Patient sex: M
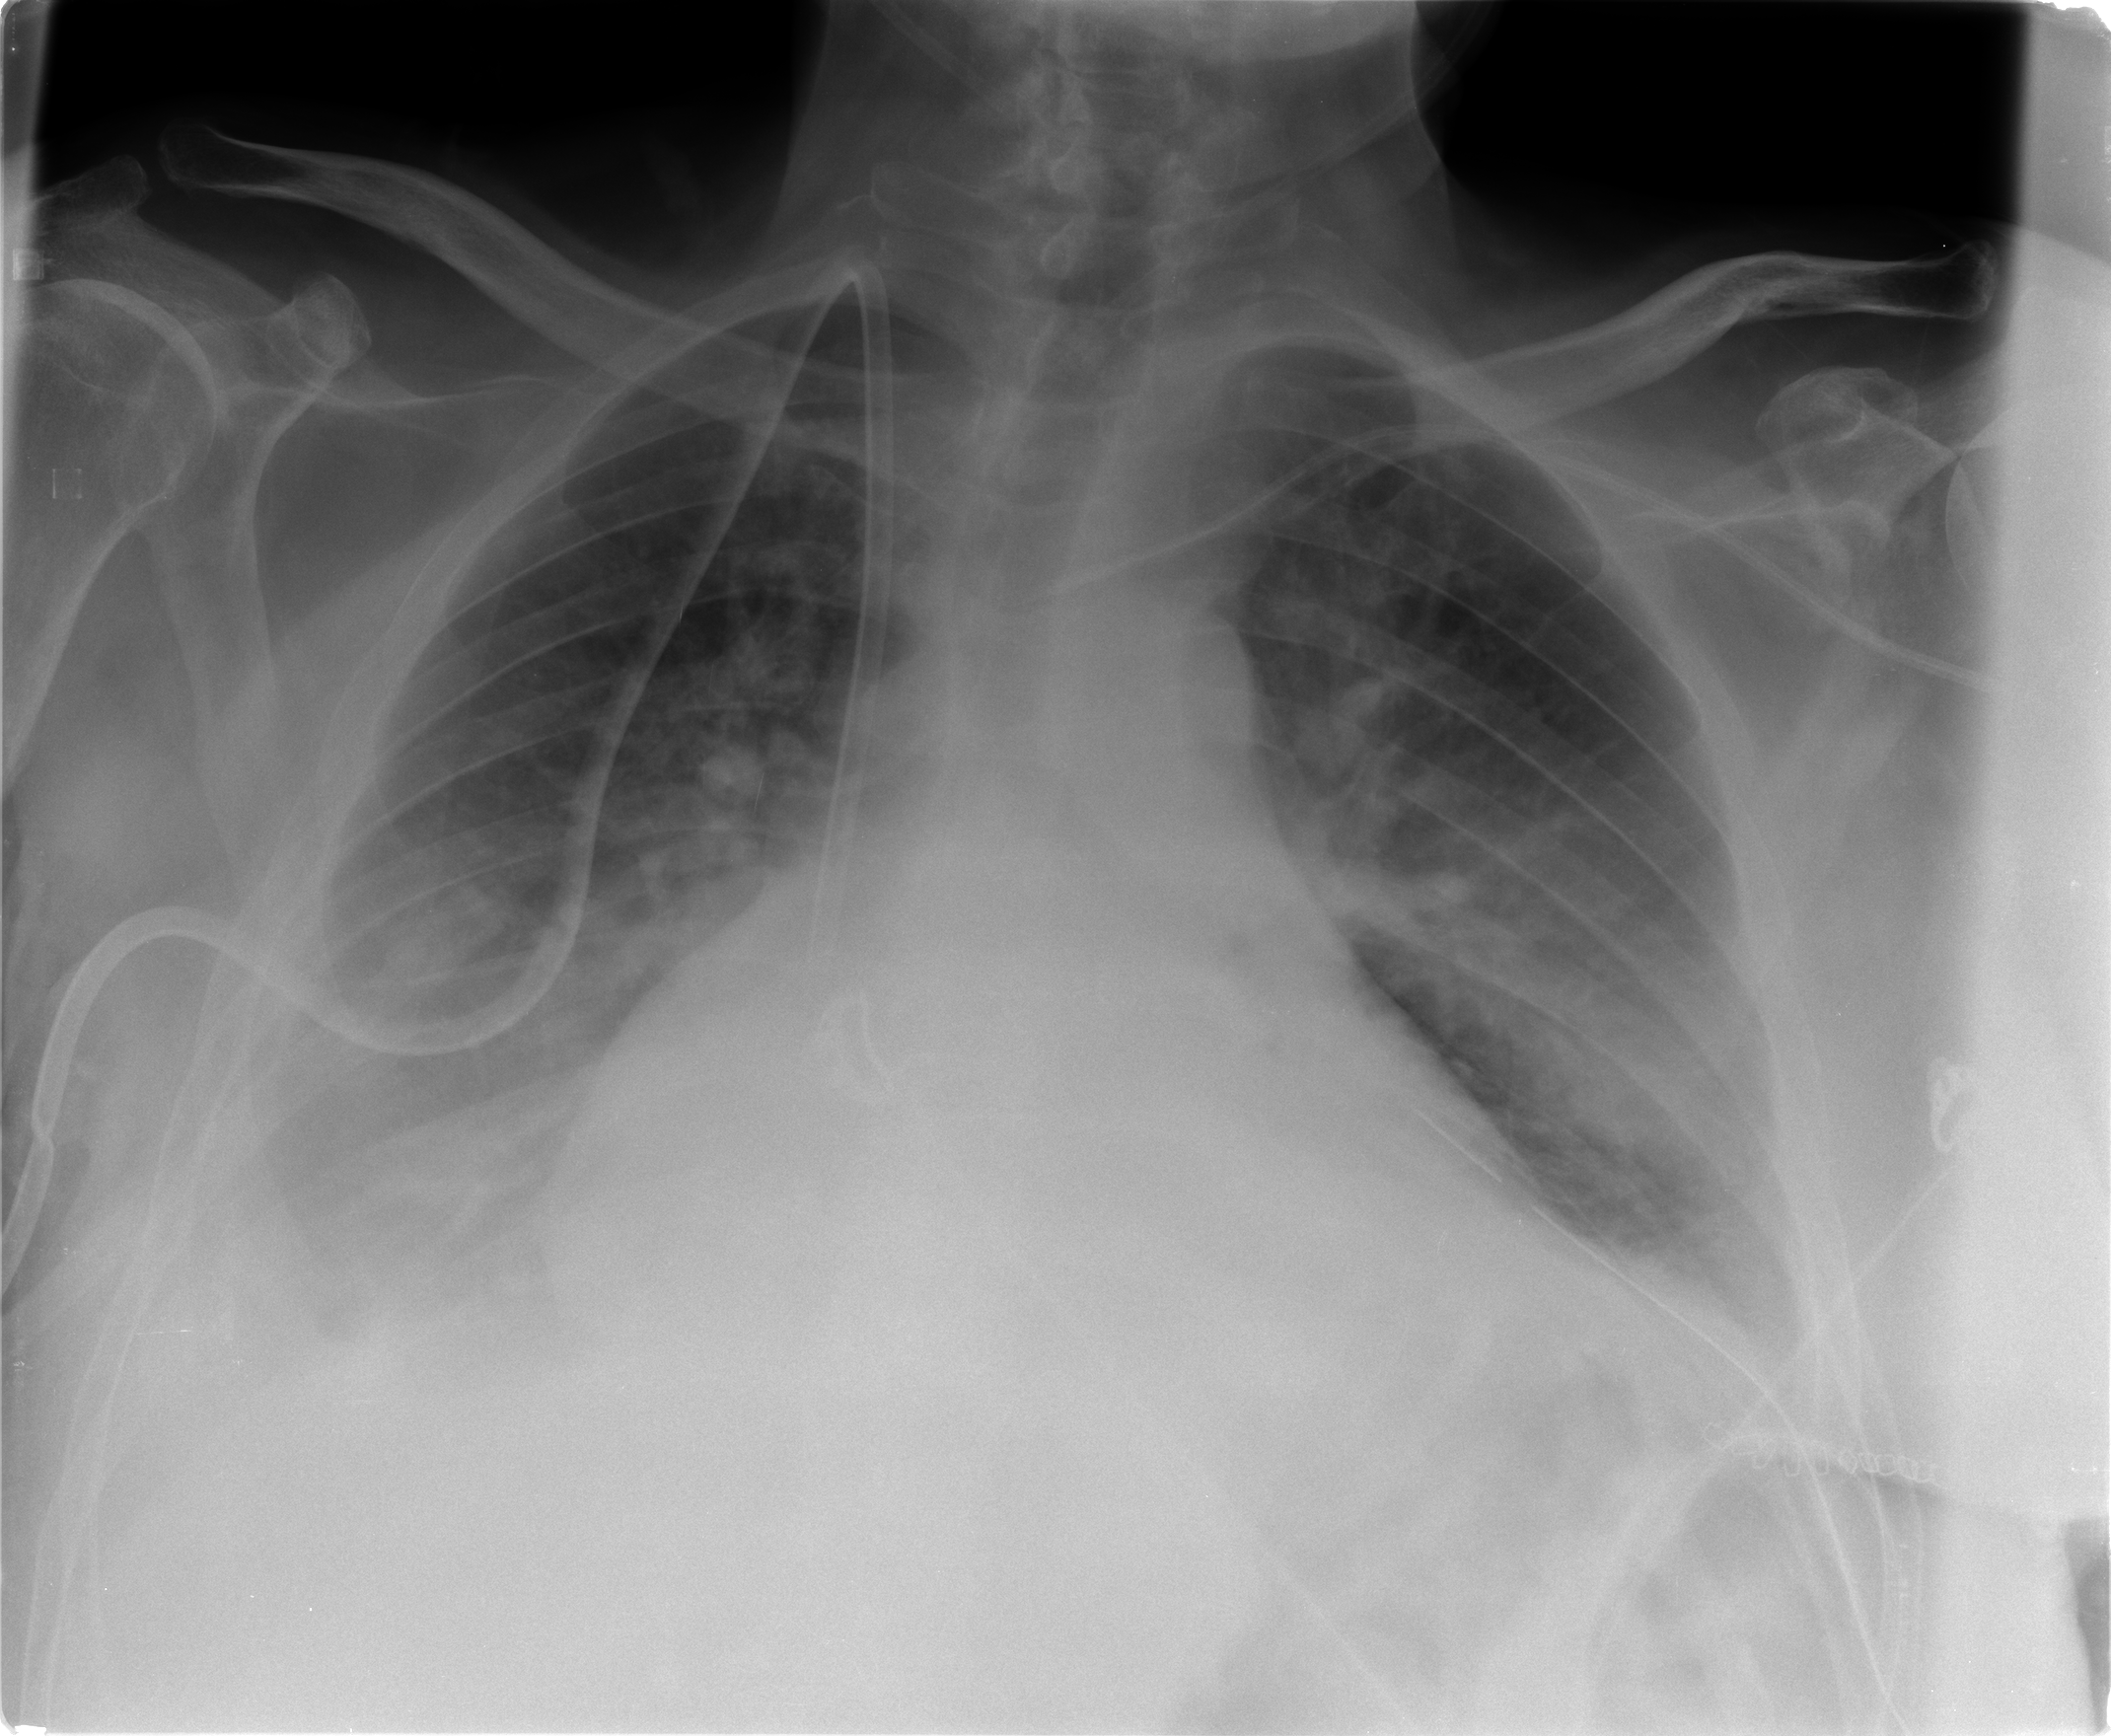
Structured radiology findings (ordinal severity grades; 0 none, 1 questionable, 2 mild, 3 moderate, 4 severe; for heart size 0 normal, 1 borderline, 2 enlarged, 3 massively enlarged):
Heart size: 2
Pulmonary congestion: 2
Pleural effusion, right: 2
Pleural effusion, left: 2
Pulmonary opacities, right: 0
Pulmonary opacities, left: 2
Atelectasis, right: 2
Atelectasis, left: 2